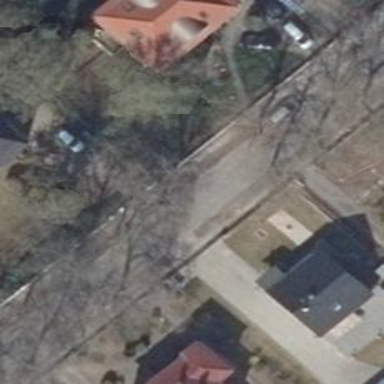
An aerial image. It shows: Driveway.